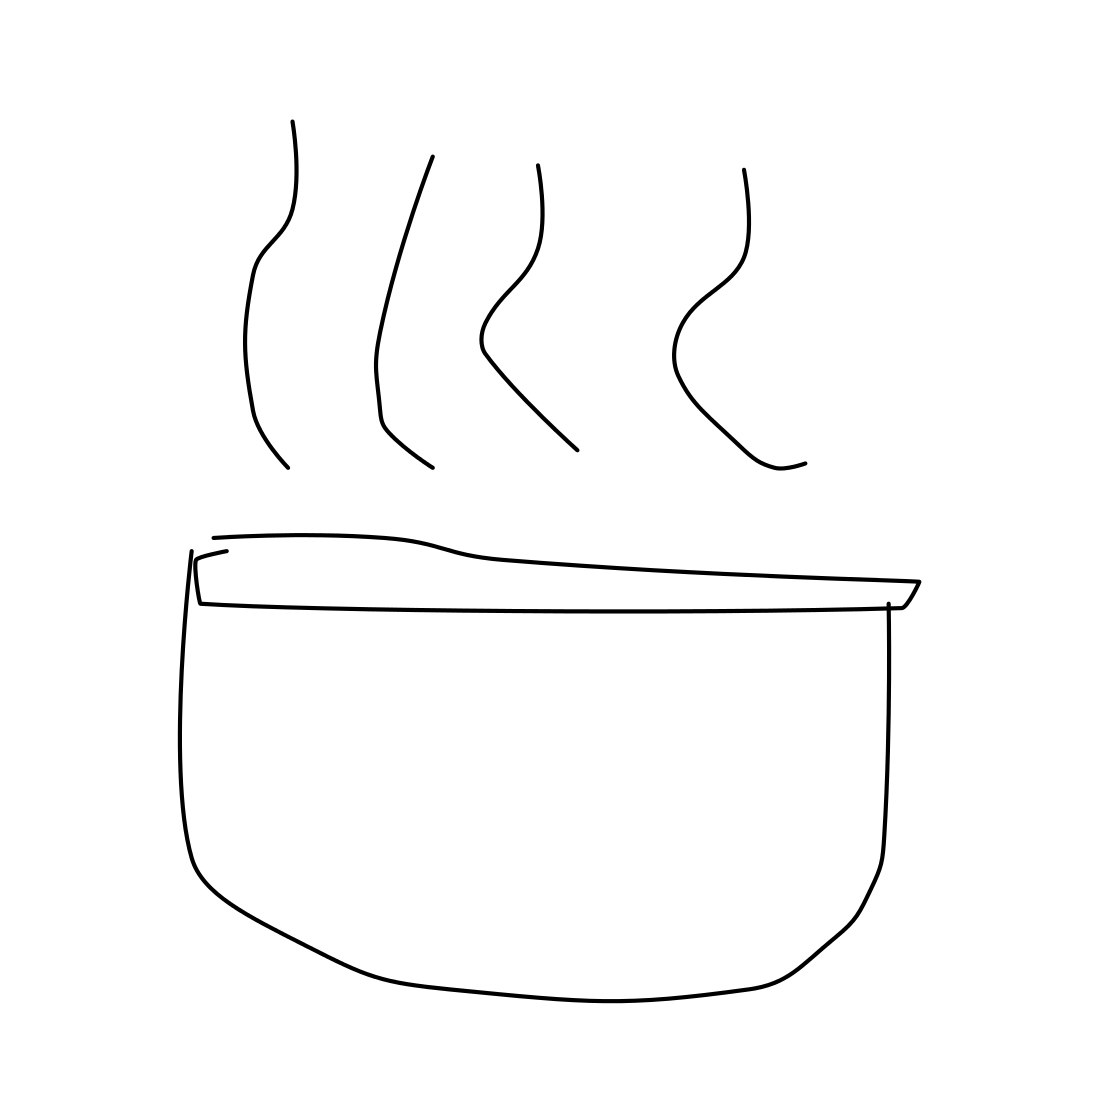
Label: bowl